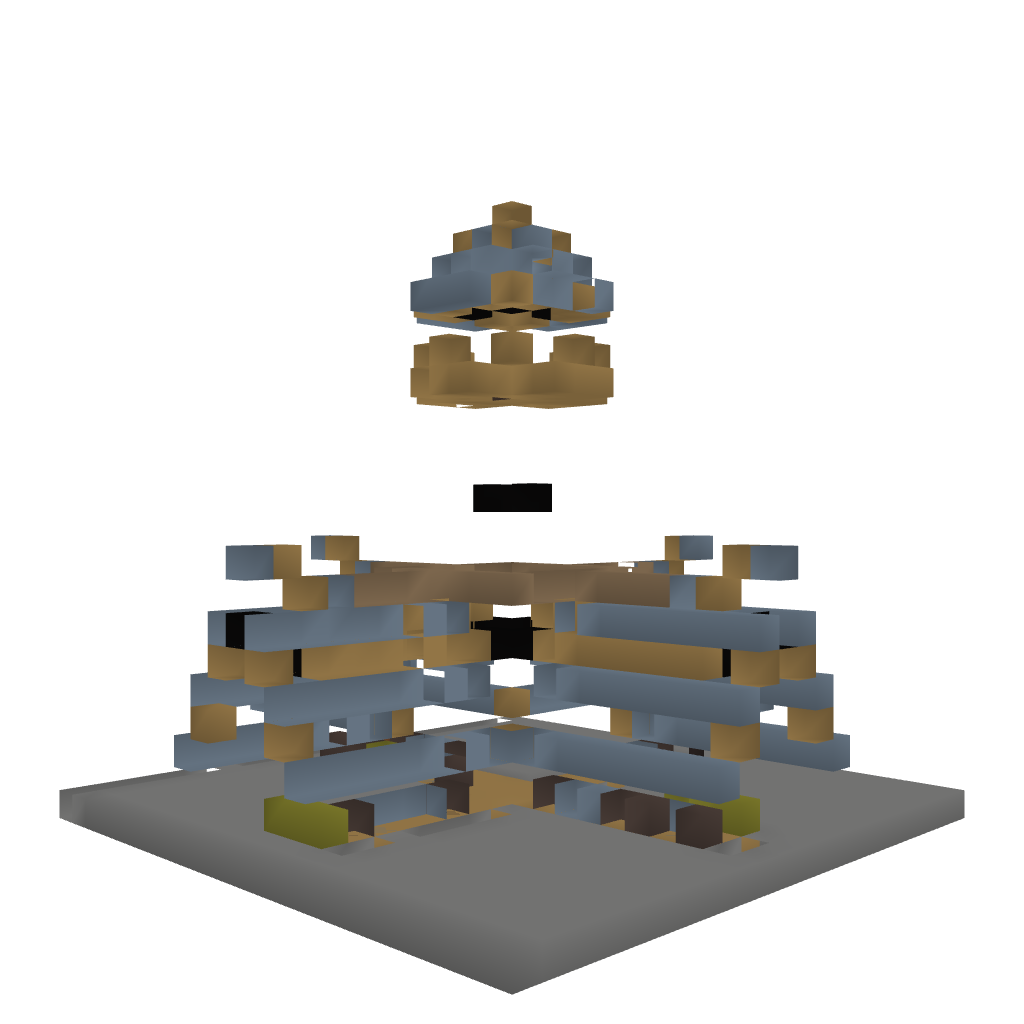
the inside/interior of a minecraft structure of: Viking Hall